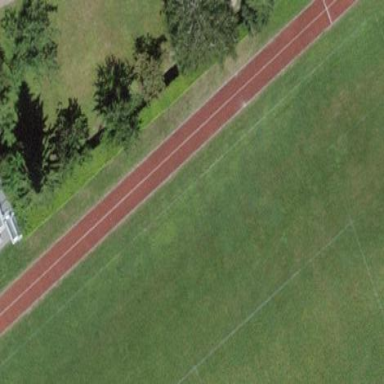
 designed for leisure and sports activities."